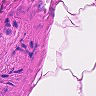
Metastatic tissue present: no